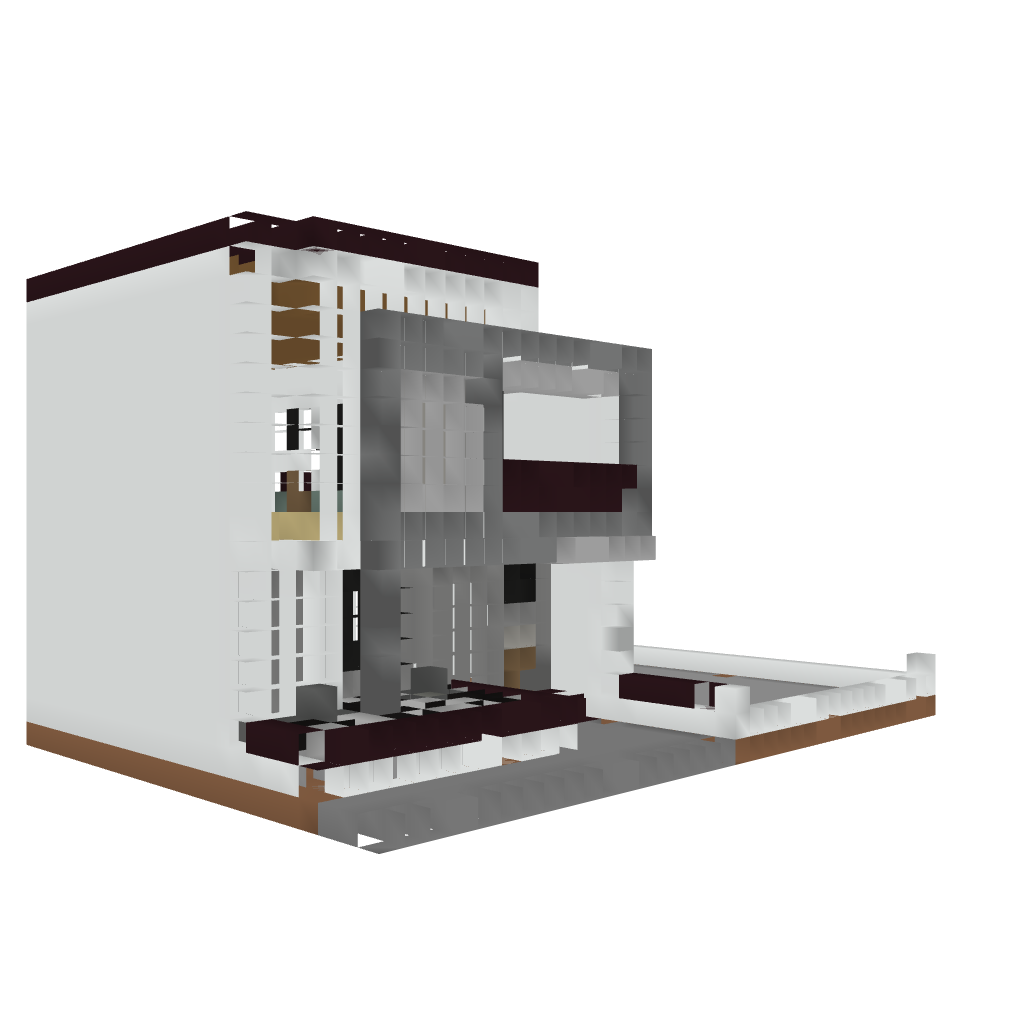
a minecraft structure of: A Modern Home